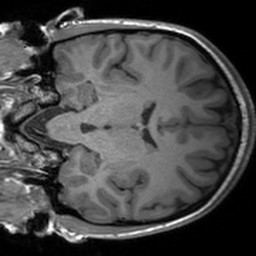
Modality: T1w
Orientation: coronal
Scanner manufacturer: siemens
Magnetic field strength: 3 T
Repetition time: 1.54 s
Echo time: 0.00234 s